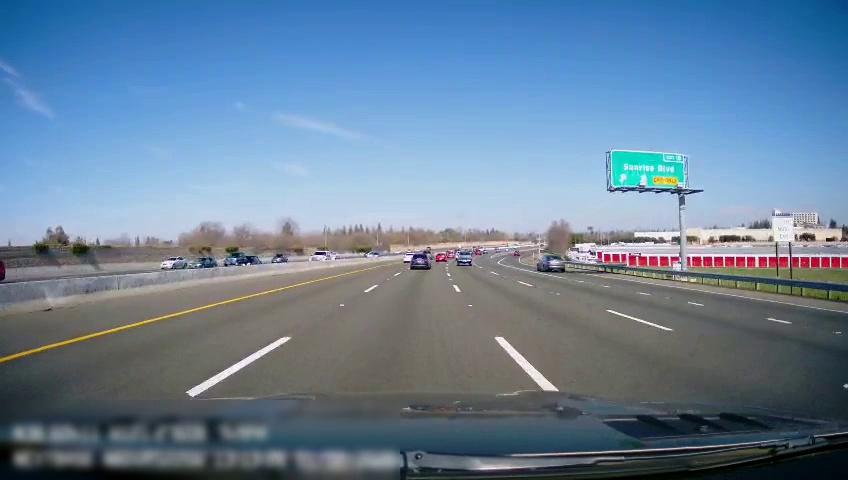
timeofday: Day
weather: Sunny
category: Drivable Space
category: Vehicles | Car
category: Vehicles | Car
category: Vehicles | Car
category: Vehicles | Truck
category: Vehicles | Car
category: Vehicles | Car
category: Vehicles | SUV
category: Vehicles | Car
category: Drivable Space
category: Vehicles | Car
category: Vehicles | SUV
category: Vehicles | Truck
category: Vehicles | Car
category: Vehicles | Car
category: Vehicles | Car
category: Lanes | Alternate Lane
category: Lanes | Alternate Lane
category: Lanes | Alternate Lane
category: Lanes | Current Lane
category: Lanes | Current Lane
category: Lanes | Alternate Lane
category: Traffic | Signs
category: Traffic | Signs